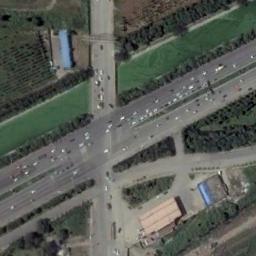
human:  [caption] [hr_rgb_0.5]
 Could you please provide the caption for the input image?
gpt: There are many moving and waiting vehicles on the slanted intersection of the intersection, There are many buildings and some trees around the intersection, And the road crosses a river .

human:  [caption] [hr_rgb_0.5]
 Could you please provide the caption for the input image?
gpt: An intersection with dense traffic located in a green area and a river is next to the intersection .

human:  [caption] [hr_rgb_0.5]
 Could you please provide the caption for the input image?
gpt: There are lots of cars at the intersection .

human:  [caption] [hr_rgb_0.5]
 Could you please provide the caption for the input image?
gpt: There are some green lawns around the intersection .

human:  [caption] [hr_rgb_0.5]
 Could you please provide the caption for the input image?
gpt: There aren't many cars at the intersection .